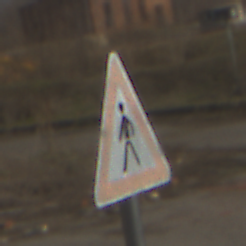
Verkehrszeichen: FussgaengerRechts
Umgebung: Outdoor, Suburban
Tageszeit: MorningAfternoon
Wetter: PartlyCloudy
Licht: Natural
Jahreszeit: NotSpecified
Kontrast: HighContrast